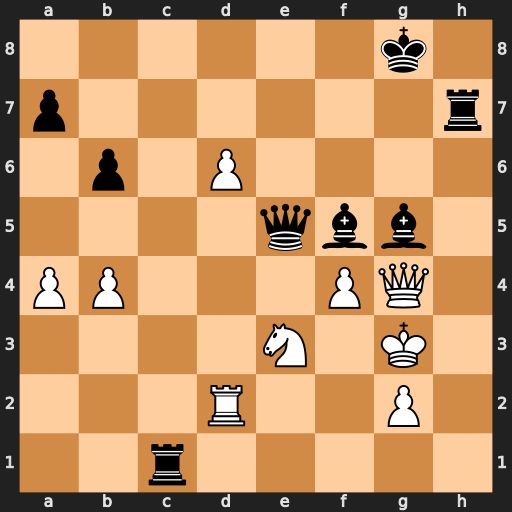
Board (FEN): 6k1/p6r/1p1P4/4qbb1/PP3PQ1/4N1K1/3R2P1/2r5
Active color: w
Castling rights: -
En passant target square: -
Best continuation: Qxg5+ Rg7 fxe5 Rxg5+ Kf4